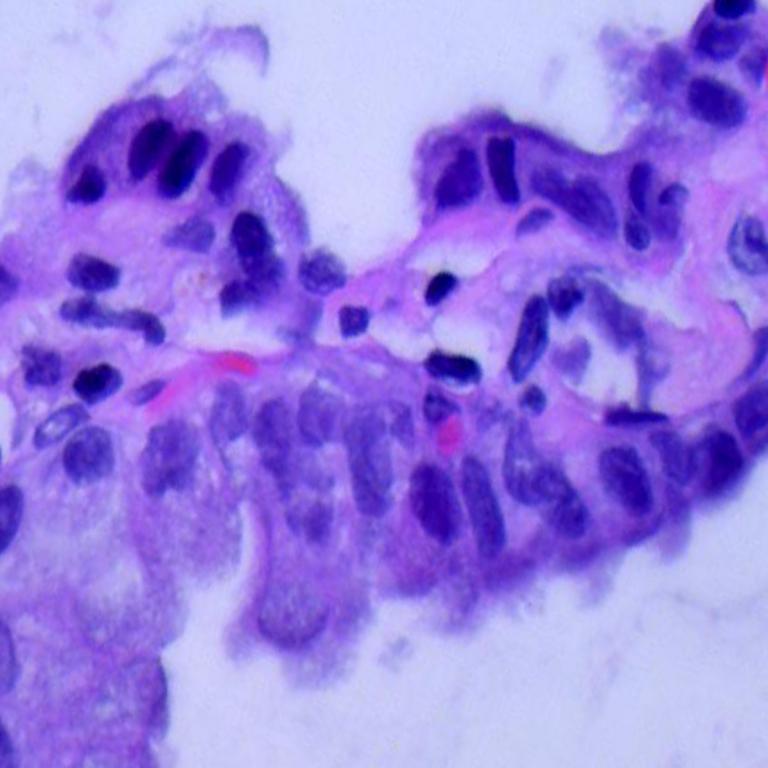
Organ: lung
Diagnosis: adenocarcinomas